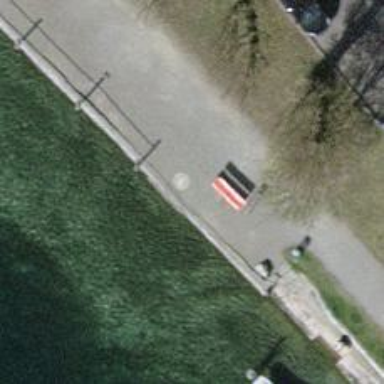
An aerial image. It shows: Bench.